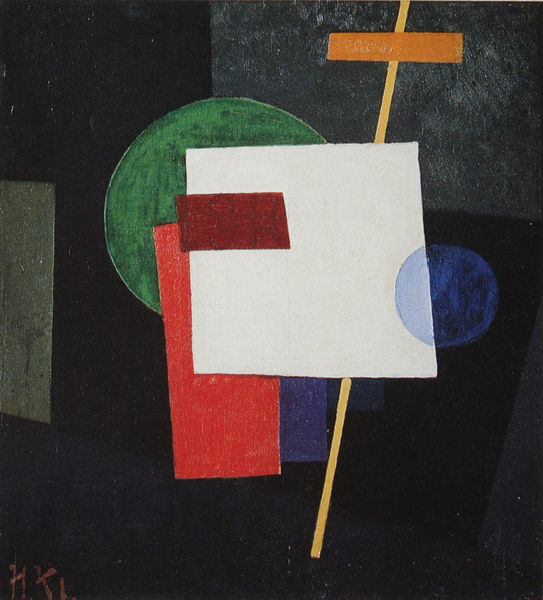
Titel: Suprematismus
Künstler: Iwan Kljun
Standort: Jaroslawl
Institution: Staatliches Architektur- und Kunstmuseum
Schlagwörter: blau, gemälde, weiß, gelb, grün, kubismus, bunt, grau, hintergrund, orange, schwarz, rot, signatur, öl, kreis, abstrakt, modern, farbe, formen, ölgemälde, balken, linie, strich, kreise, kugel, geometrie, quadrat, klee, kandinsky, 19. jahrhundert, mhki, hki, hkl